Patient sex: M
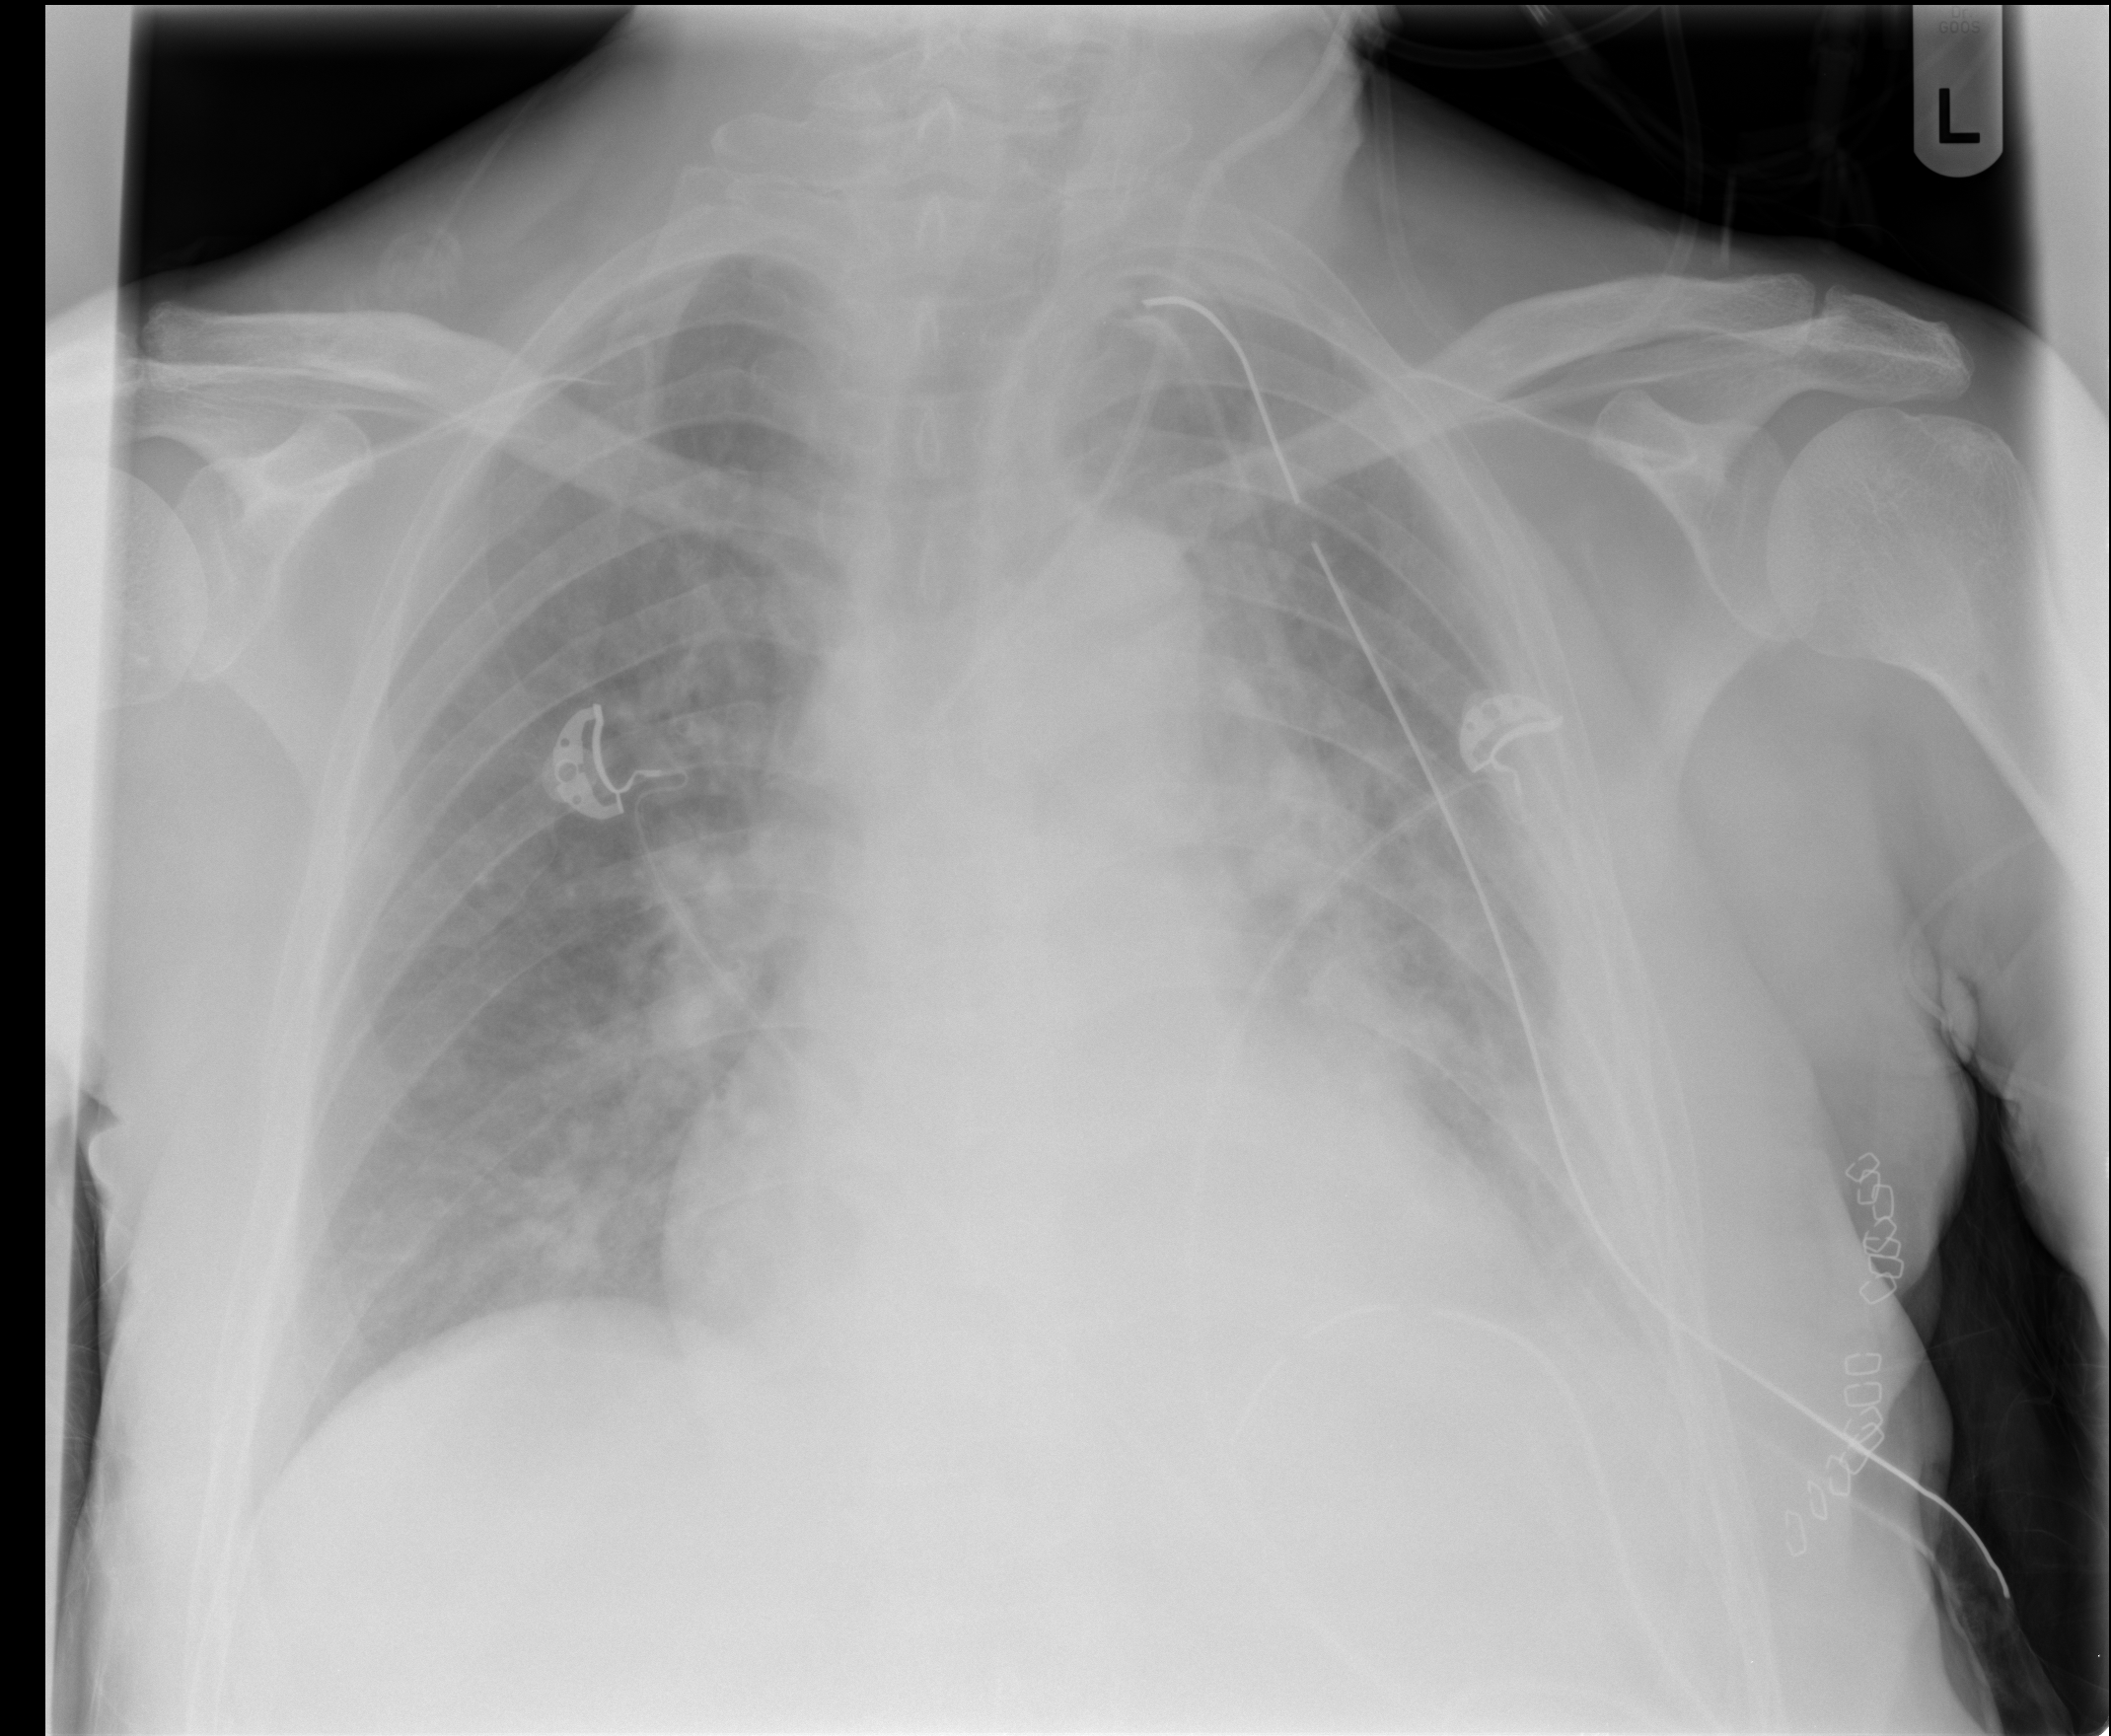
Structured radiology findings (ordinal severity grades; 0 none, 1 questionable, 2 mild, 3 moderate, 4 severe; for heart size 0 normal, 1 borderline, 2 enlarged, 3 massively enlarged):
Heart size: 2
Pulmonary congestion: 2
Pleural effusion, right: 0
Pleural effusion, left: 2
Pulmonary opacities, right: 0
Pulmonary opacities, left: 2
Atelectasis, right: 0
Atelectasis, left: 3